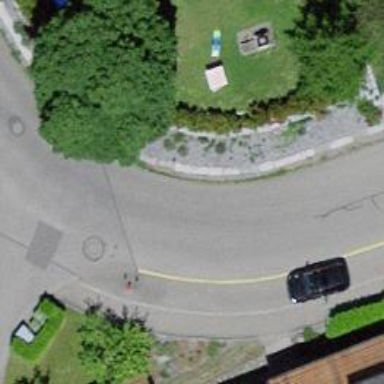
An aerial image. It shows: Residential road with asphalt surface. There is sidewalk on the left side.